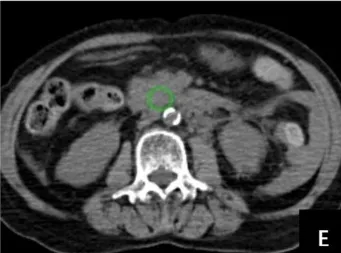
Examinations and histopathological results during work-up of the patient.
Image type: radiology (ct)